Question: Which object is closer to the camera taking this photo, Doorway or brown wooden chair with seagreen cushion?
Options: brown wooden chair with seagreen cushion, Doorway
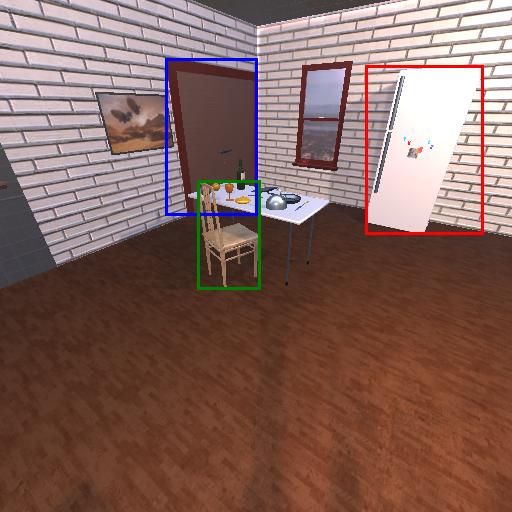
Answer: brown wooden chair with seagreen cushion